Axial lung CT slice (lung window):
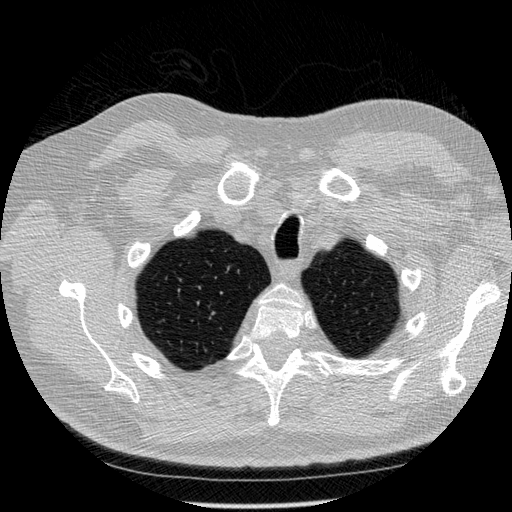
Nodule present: no